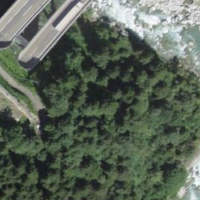
EUNIS habitat code: 57
Species observed at this site:
Prunella vulgaris
Matricaria discoidea